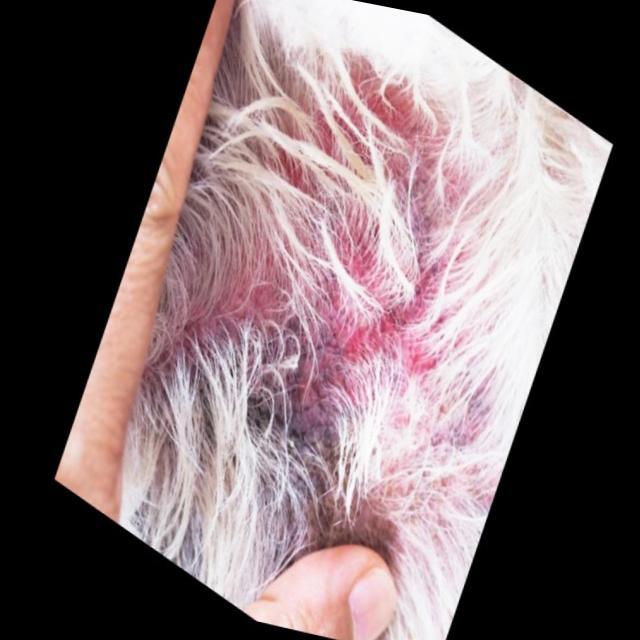
Canine ringworm (Dermatophytosis) — fungal infection caused by Microsporum or Trichophyton. Presents with circular alopecia, scaling, crusting, and broken hairs.